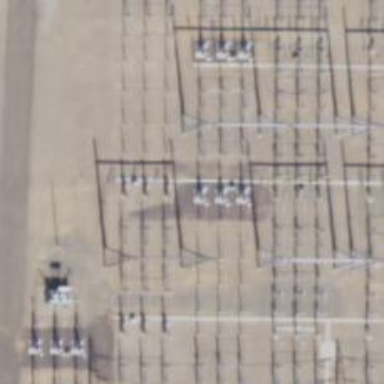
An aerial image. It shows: Switch for power supply.